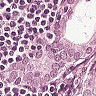
Metastatic tissue present: yes